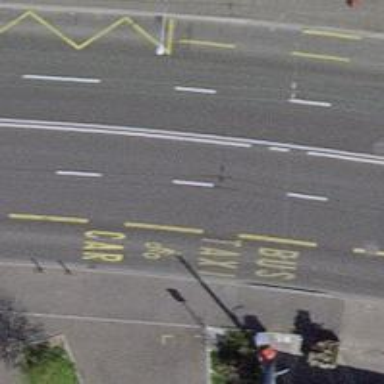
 there is lane for buses and shared busway for bicycles."